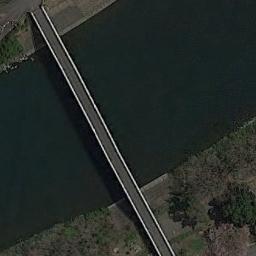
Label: bridge